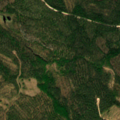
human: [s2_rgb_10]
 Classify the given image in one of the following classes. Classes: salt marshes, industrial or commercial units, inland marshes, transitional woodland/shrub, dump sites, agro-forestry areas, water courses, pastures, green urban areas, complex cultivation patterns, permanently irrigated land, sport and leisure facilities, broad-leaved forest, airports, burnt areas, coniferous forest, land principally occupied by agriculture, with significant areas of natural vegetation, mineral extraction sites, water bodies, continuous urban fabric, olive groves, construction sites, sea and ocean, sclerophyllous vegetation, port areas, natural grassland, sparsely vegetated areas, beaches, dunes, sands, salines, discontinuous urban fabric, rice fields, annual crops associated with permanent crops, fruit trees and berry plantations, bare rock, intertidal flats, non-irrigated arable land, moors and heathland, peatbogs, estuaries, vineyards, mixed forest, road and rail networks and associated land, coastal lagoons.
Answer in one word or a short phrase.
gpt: coniferous forest, mixed forest